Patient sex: F
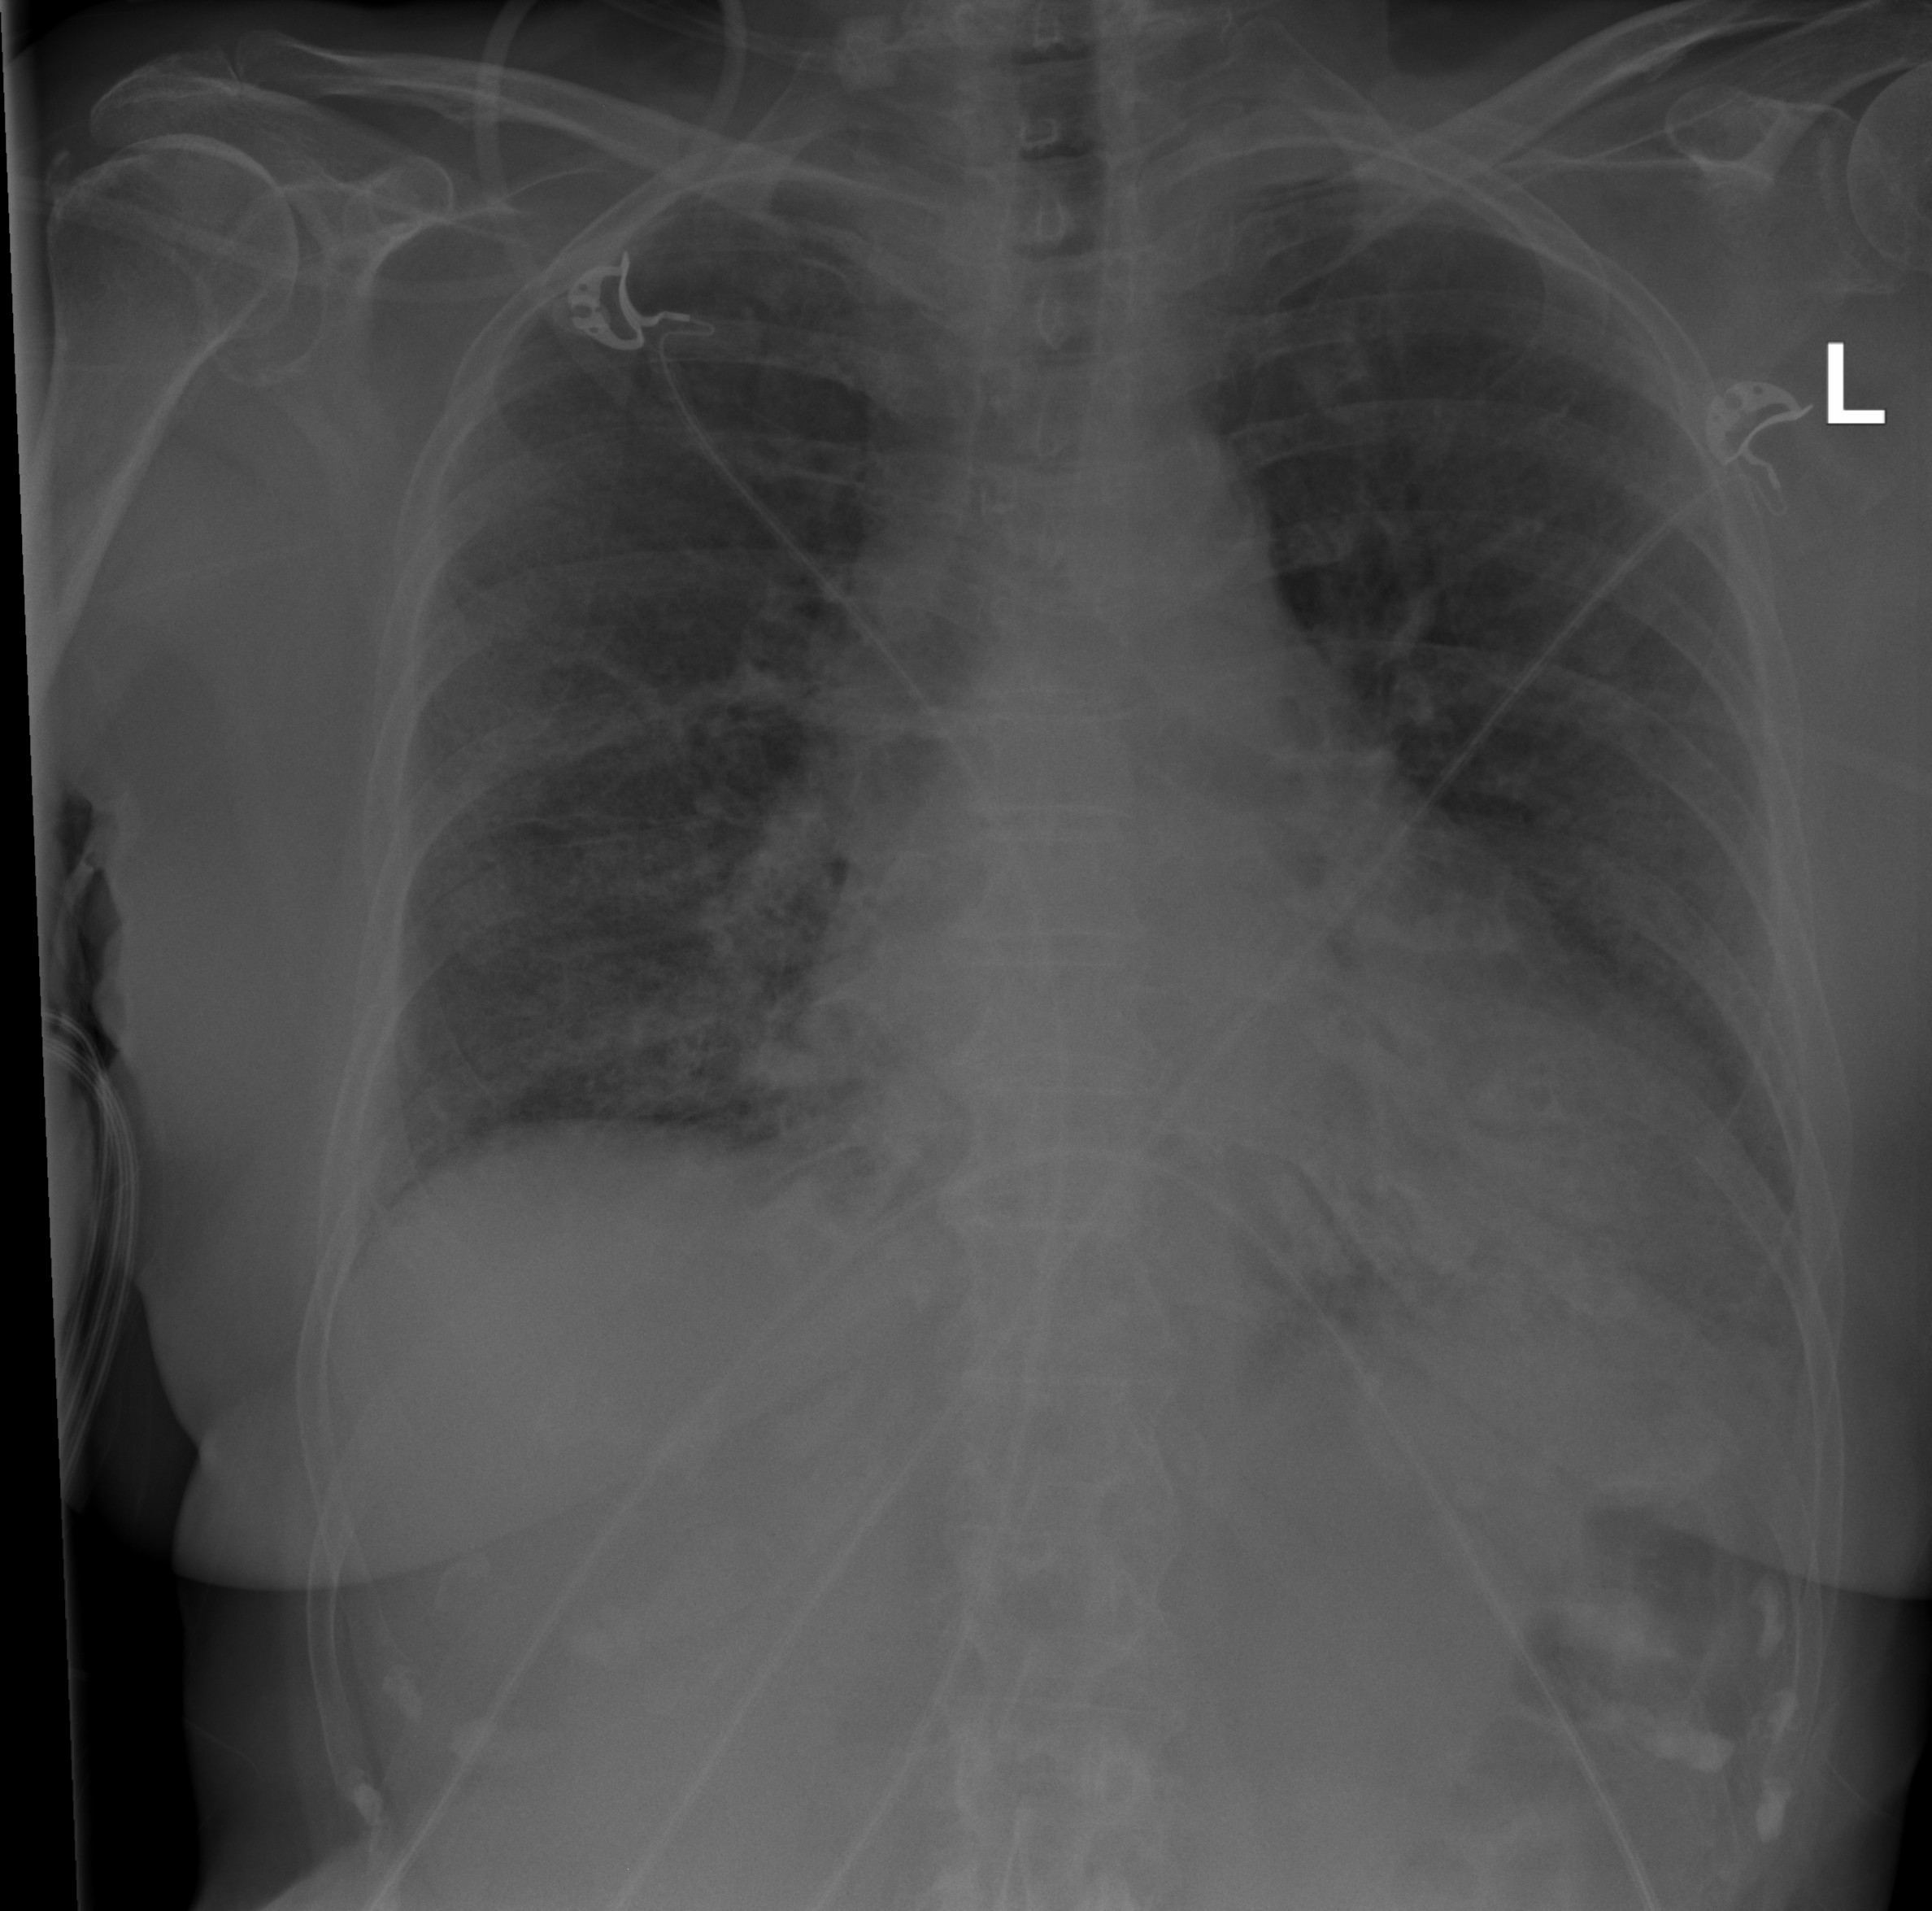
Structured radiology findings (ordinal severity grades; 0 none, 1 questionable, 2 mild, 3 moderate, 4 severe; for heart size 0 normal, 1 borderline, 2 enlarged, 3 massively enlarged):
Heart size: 2
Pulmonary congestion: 0
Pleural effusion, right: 2
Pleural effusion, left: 2
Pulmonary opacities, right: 3
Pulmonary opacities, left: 3
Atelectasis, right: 1
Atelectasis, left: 1